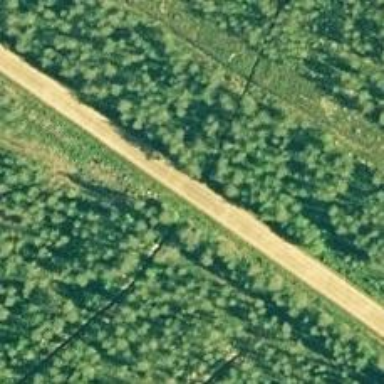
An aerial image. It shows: Tertiary road.